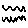
Label: zigzag